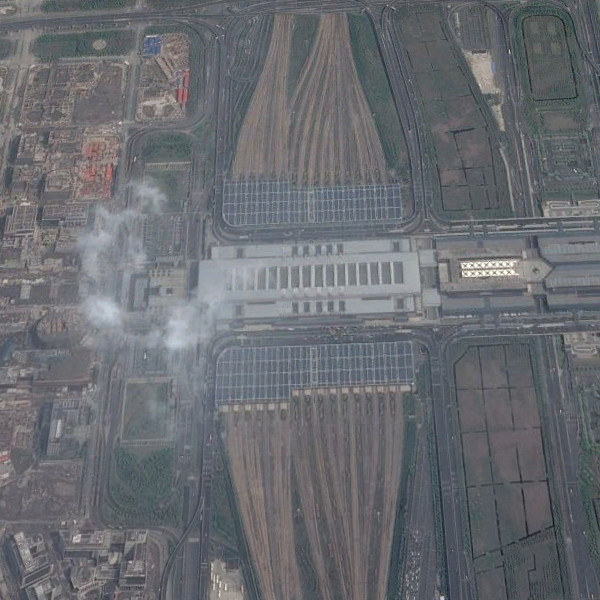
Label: RailwayStation